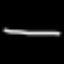
Label: line